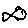
Label: fish